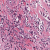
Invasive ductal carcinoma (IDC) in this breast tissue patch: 0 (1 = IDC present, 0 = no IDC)